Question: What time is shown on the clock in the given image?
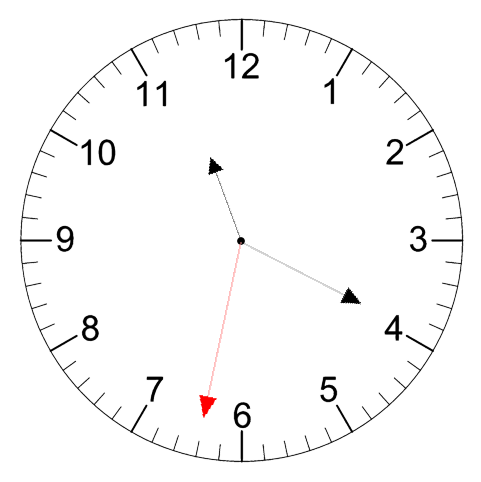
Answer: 11:19:32